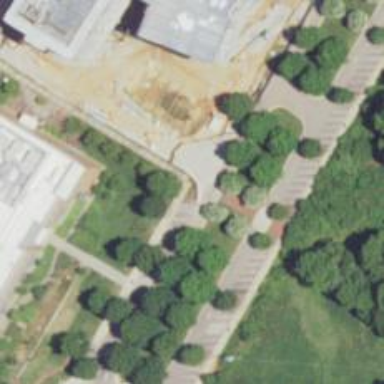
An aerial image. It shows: On Centennial Campus.